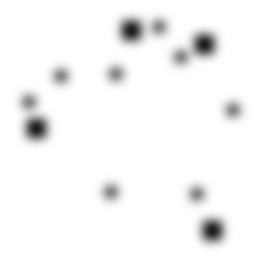
Squares: 4
Triangles: 0
Stars: 8
Total shapes: 12